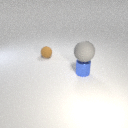
small blue metal cylinder to the right of small brown rubber sphere